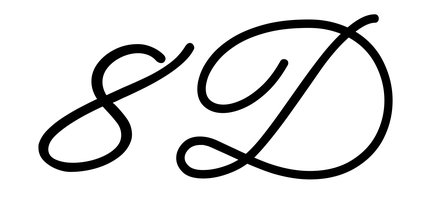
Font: MeowScript-Regular